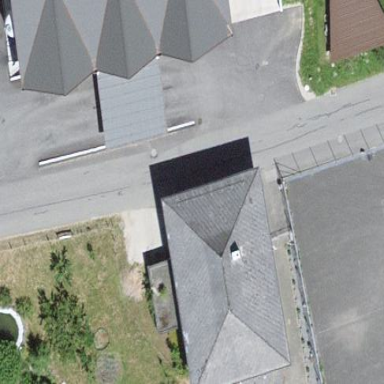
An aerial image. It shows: Residential building.